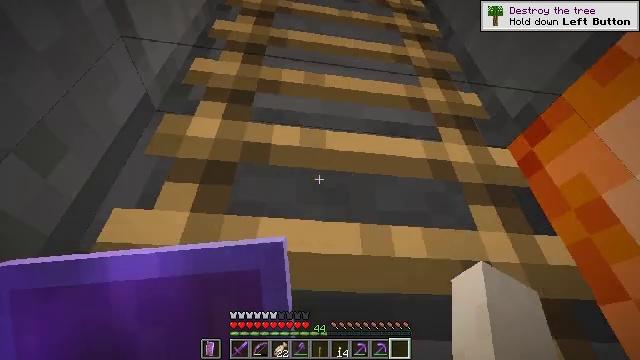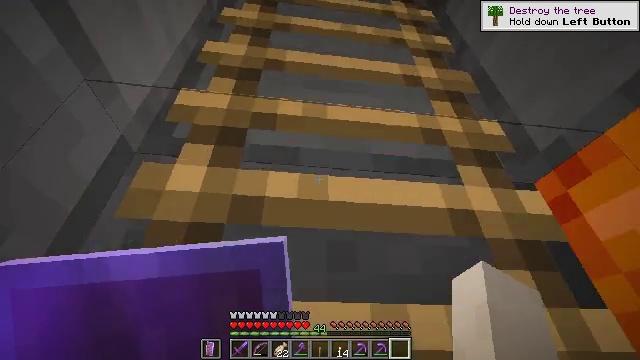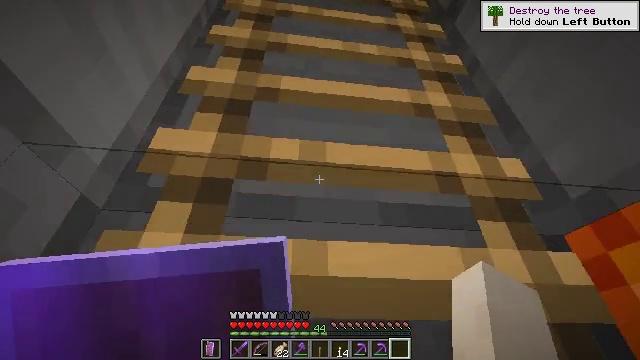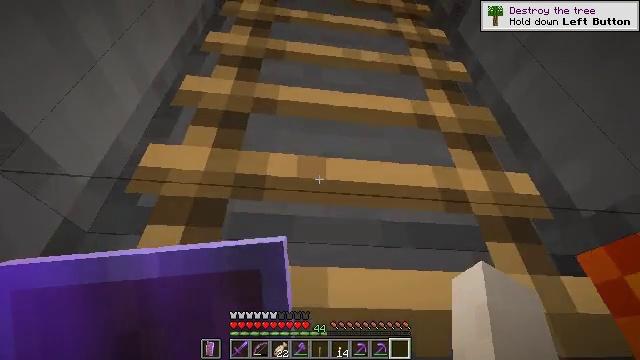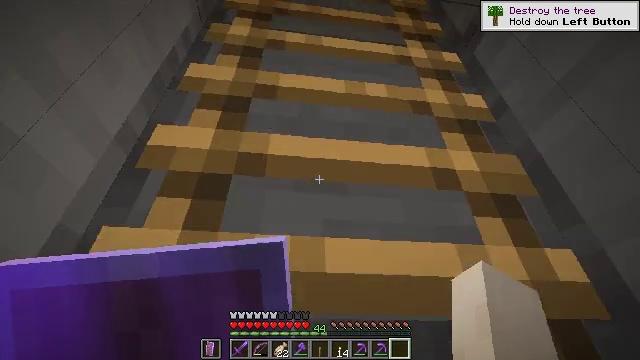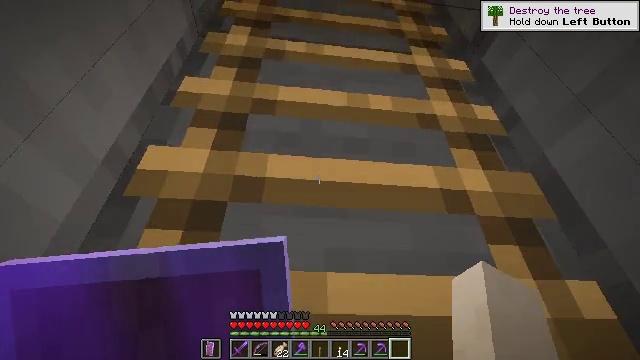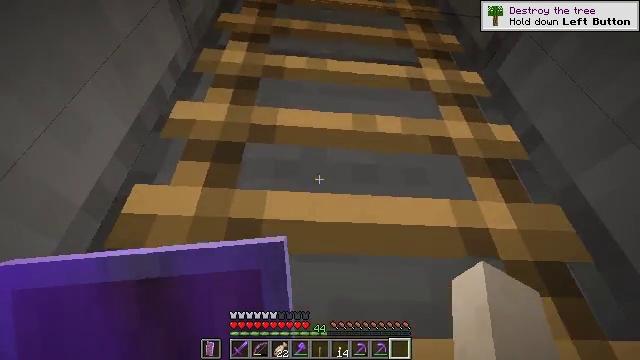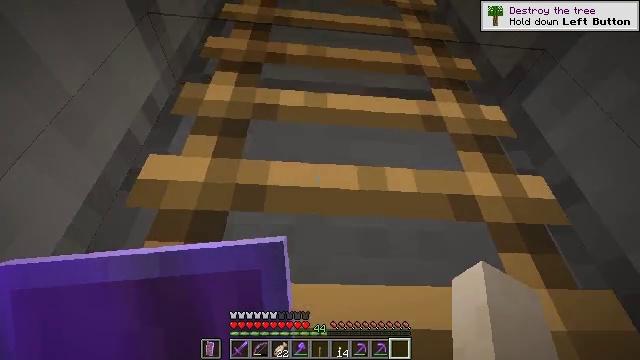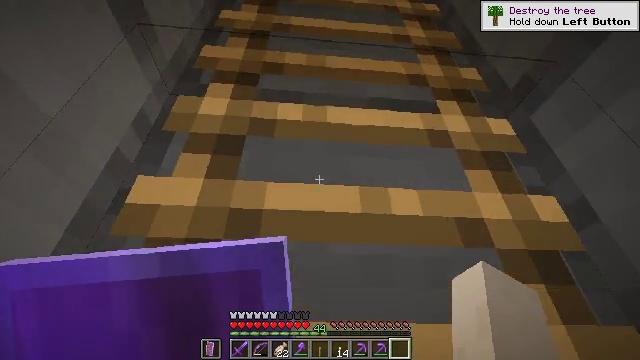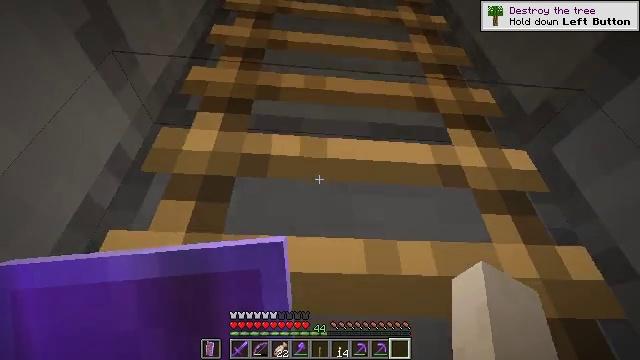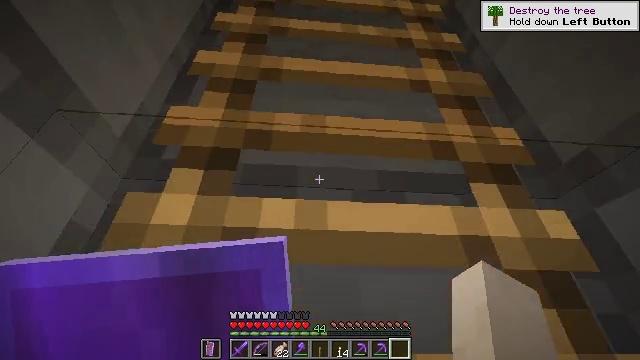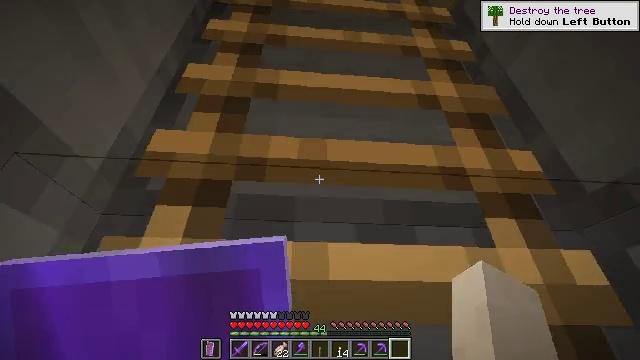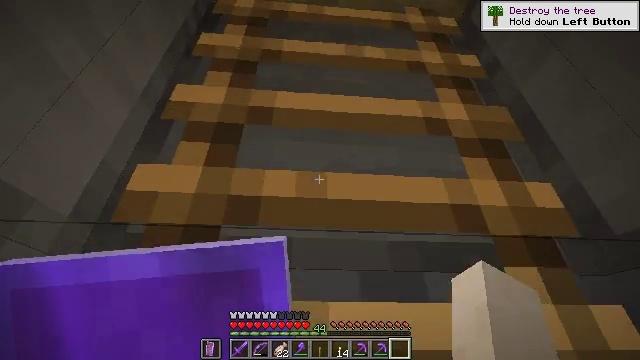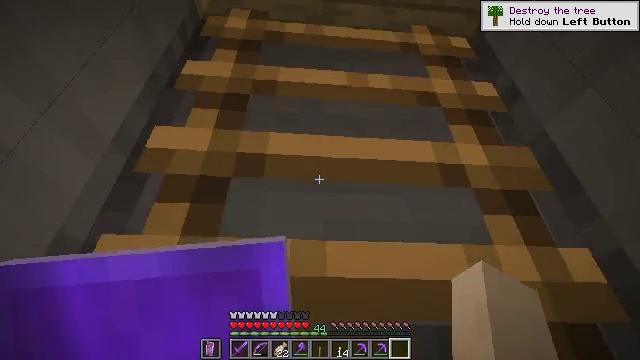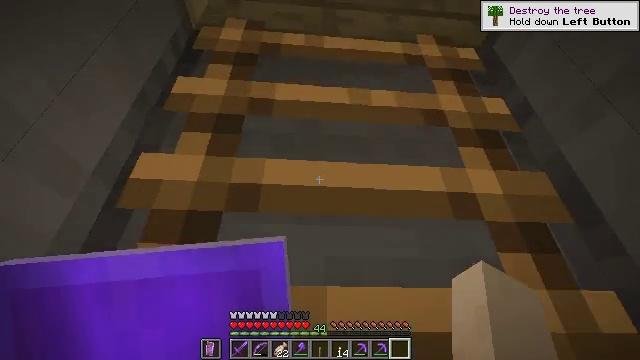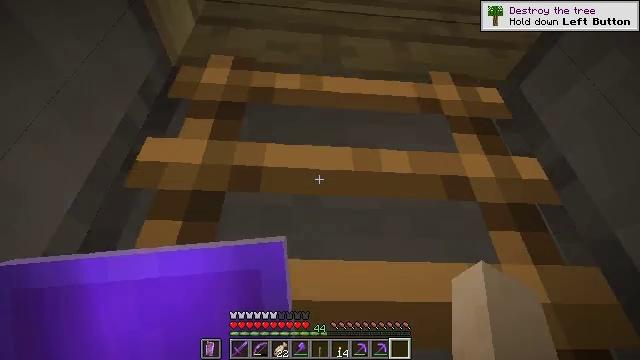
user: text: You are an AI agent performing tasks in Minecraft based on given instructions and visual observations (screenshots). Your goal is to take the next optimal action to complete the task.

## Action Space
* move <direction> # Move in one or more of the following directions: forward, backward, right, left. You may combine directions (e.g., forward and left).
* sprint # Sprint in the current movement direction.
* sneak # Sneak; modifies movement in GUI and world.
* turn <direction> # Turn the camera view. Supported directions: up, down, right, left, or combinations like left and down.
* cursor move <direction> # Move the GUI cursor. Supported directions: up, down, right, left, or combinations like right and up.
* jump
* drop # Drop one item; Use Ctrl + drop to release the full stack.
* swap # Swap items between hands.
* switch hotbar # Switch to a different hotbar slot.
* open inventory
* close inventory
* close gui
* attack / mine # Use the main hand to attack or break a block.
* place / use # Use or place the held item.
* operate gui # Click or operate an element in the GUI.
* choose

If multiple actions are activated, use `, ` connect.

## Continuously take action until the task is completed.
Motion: motion action
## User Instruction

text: Use four nether quartz to craft a quartz block.
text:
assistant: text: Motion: move forward, sprint
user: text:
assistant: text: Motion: move forward, sprint
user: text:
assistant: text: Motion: move forward, sprint
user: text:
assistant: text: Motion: move forward, sprint
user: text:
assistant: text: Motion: move forward, sprint
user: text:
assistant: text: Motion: move forward, sprint, turn left
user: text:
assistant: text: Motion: move forward, sprint
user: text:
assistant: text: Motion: move forward, sprint
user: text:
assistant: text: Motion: move forward, sprint
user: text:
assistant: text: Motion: move forward, sprint
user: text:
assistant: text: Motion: move forward, sprint, turn down
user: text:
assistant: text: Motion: move forward, sprint
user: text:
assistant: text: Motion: move forward, sprint
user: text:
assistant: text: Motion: move forward, sprint
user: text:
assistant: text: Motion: move forward, sprint
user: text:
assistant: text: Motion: move forward, sprint
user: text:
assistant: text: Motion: move forward, sprint
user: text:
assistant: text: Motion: move forward, sprint
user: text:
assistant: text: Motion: move forward, sprint
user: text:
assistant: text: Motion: move forward, sprint
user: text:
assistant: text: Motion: move forward, sprint
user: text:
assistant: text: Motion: move forward, sprint
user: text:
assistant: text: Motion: move forward, sprint
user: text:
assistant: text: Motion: move forward, sprint, turn right and down
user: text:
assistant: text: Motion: move forward, sprint, turn right and down
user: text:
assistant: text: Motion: move forward, sprint, turn right and down
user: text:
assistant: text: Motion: move forward, sprint, turn right and down
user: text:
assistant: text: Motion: move forward, sprint, turn right and down
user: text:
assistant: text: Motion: move forward, sprint, turn right and down
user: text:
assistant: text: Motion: move forward, sprint, turn right and down